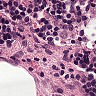
Metastatic tissue present: no